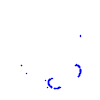
Particle: proton